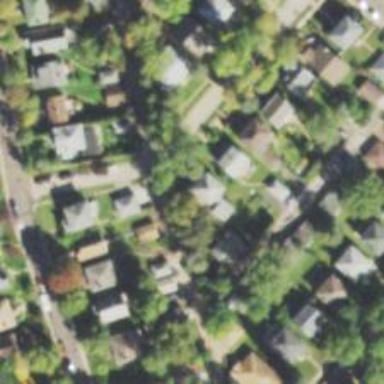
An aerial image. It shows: Alley classified as service road.